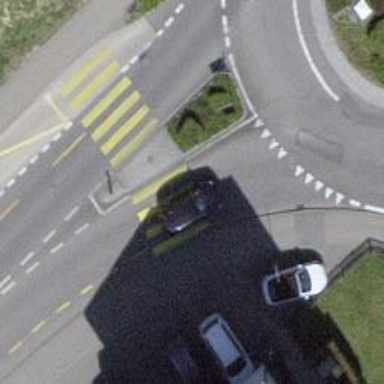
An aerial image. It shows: Traffic island located on footway.